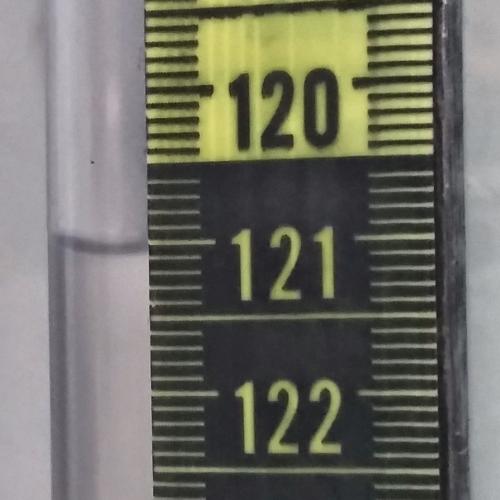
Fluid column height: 121.0 cm